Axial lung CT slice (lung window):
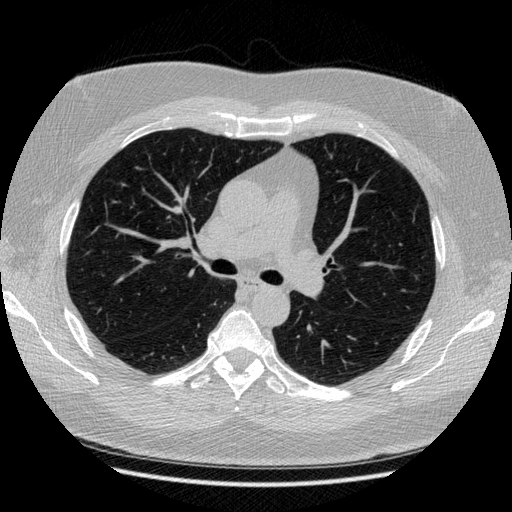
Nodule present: no